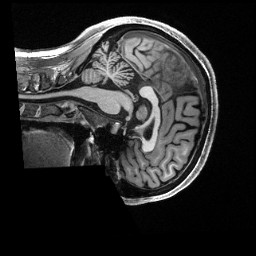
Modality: T1w
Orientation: sagittal
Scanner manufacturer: siemens
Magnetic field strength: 3 T
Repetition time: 2.5 s
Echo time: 0.00231 s